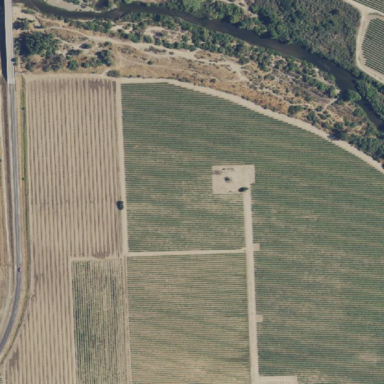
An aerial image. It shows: Vineyard where grapes are grown.